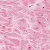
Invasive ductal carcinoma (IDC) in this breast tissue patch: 0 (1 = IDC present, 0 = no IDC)